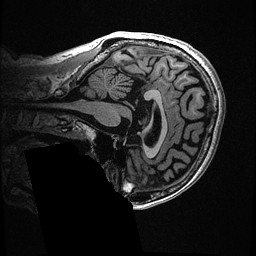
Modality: T1w
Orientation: sagittal
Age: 59
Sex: female
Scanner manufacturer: ge
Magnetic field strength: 3 T
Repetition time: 0.006952 s
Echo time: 0.00292 s